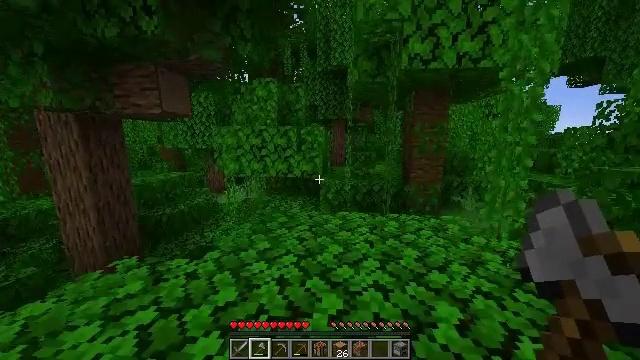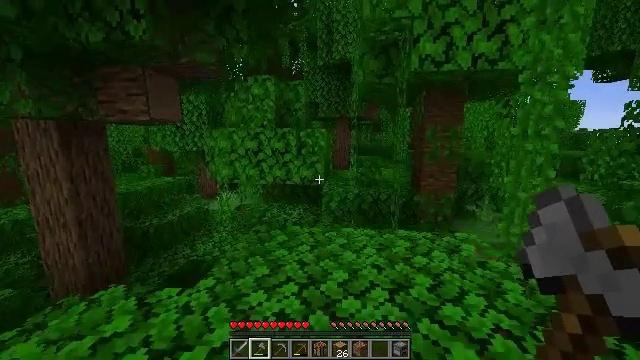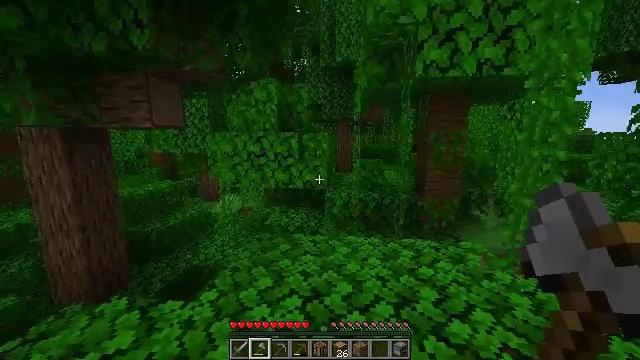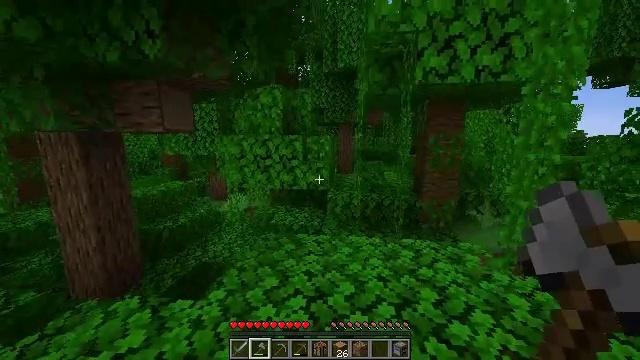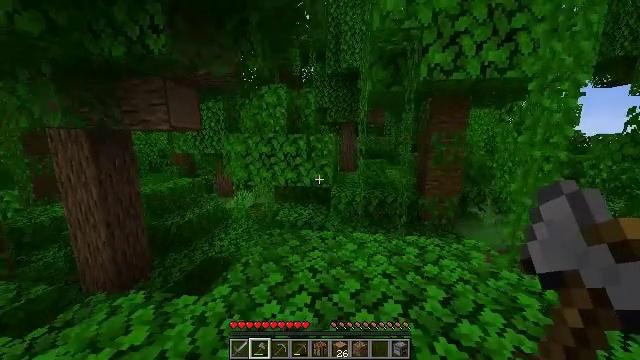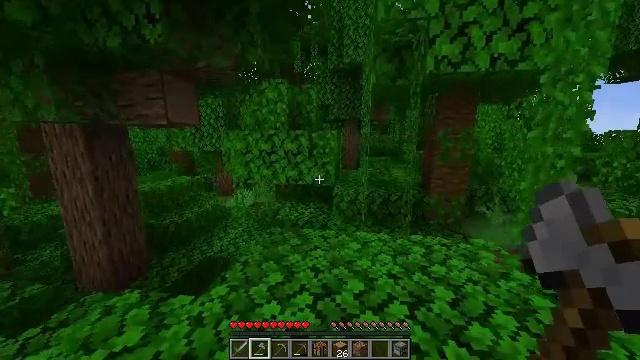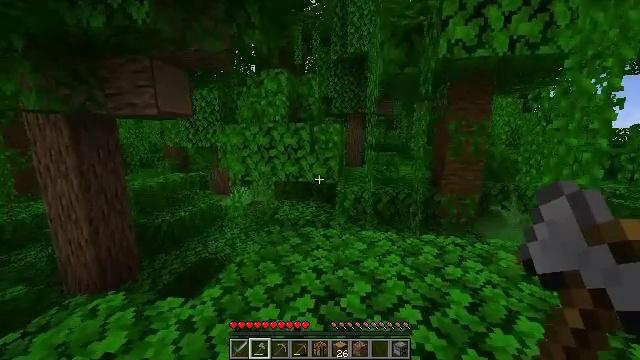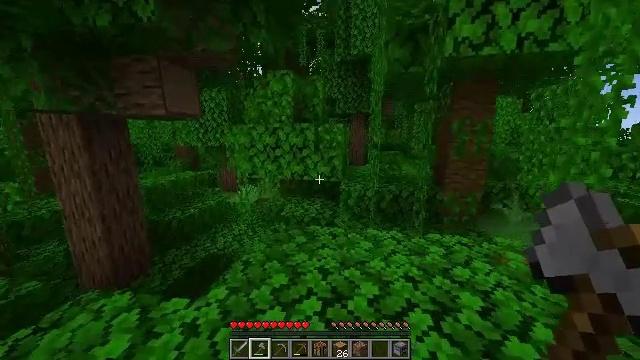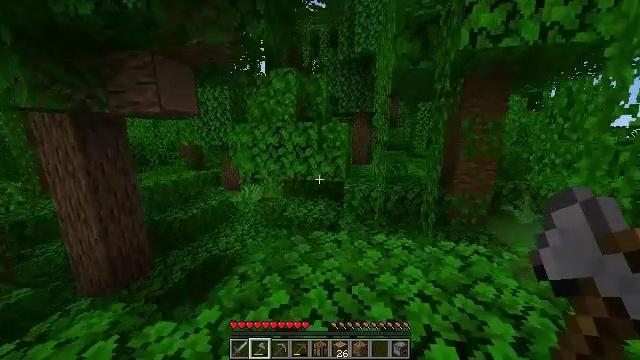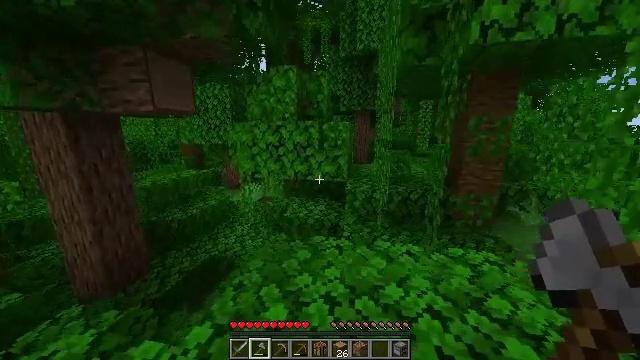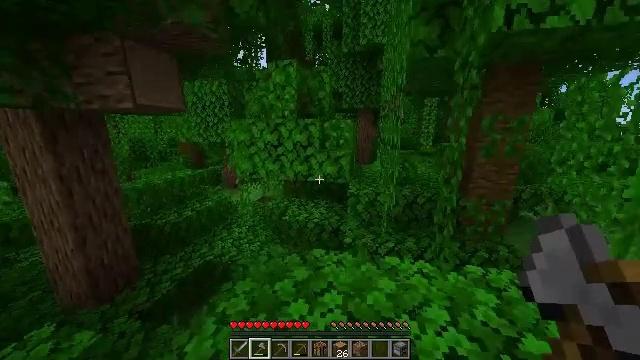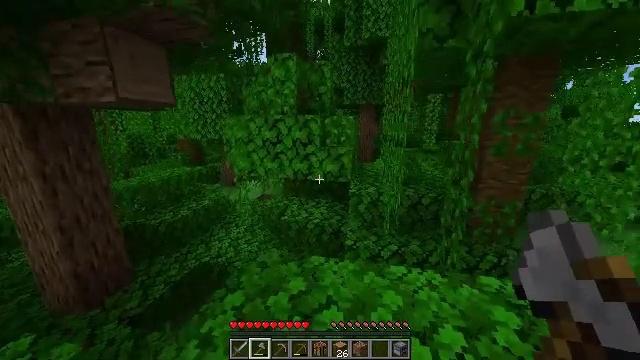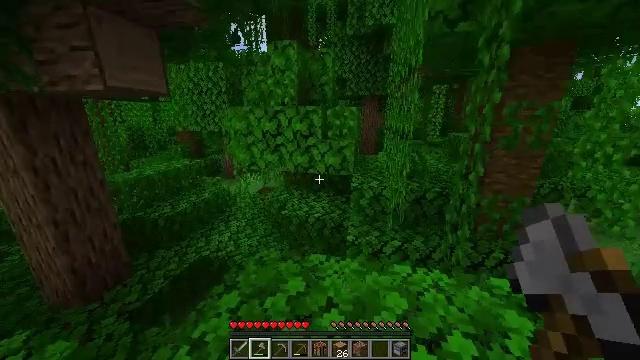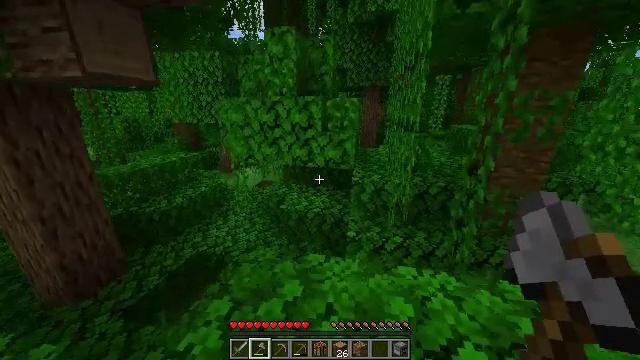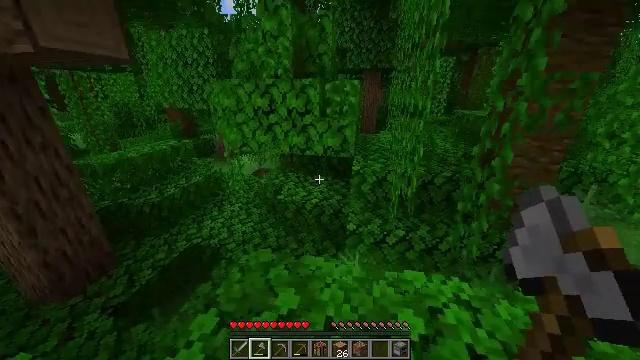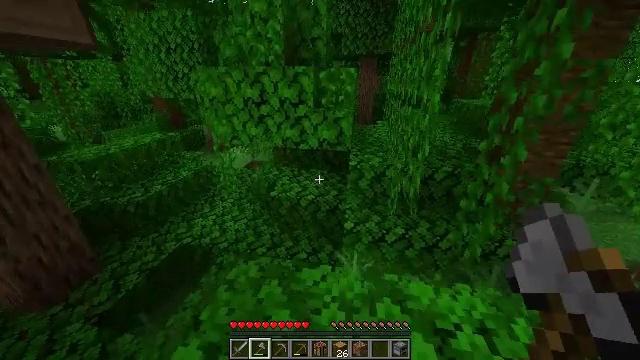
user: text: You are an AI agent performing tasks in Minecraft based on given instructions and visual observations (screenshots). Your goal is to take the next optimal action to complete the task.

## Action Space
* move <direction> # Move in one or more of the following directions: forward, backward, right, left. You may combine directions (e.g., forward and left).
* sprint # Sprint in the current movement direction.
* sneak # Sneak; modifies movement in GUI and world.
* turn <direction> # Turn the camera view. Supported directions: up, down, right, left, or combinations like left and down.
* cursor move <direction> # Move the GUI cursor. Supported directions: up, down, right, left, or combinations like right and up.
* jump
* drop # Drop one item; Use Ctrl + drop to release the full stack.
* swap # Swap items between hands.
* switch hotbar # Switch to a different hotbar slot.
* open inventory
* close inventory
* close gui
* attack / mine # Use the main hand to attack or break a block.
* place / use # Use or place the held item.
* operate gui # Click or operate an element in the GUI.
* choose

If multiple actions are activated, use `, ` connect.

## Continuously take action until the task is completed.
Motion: motion action
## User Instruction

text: Attack bamboo to gather it.
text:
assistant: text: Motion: move forward, sprint, jump
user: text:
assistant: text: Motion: move forward, sprint, jump
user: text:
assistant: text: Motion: move forward, sprint
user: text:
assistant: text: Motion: move forward, sprint
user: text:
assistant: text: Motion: move forward, sprint
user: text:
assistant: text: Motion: move forward, sprint
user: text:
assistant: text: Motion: move forward, sprint
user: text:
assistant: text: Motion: move forward, sprint
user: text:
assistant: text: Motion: move forward, sprint
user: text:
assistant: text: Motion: move forward, sprint
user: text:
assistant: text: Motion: move forward, sprint
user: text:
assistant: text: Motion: move forward, sprint, turn down
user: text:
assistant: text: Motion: move forward, sprint, turn down
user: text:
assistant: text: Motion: move forward, sprint, turn down
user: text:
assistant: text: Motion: move forward, sprint, turn right and down
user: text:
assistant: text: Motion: move forward, sprint, turn right and down
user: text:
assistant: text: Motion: move forward, sprint, turn right and down
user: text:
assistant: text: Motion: move forward, sprint, turn right and down
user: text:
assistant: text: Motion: move forward, sprint, turn right and down
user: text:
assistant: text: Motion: move forward, sprint
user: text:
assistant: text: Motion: move forward, sprint
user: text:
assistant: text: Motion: move forward
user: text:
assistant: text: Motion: move forward
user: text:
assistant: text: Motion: no_op
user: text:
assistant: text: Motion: no_op
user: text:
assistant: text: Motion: no_op
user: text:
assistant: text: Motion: turn left
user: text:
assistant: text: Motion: turn left
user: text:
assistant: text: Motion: turn left
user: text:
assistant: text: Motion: turn left